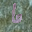
Label: 6